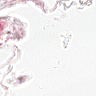
Metastatic tissue present: no